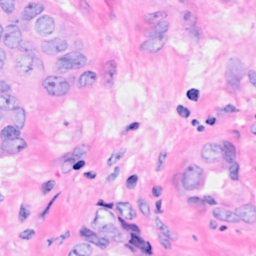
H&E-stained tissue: Breast